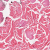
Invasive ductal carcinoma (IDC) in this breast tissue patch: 0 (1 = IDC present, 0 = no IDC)